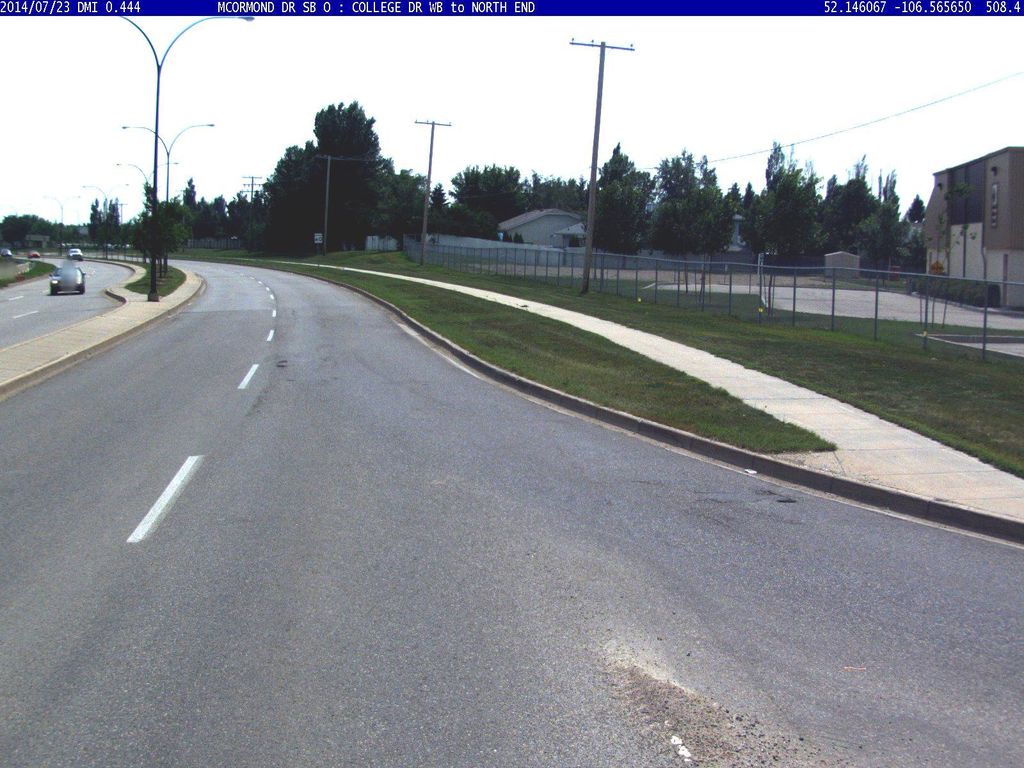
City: saskatoon